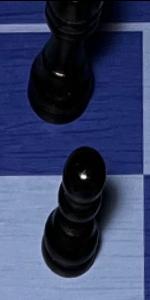
Label: Pawn_Black